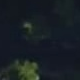
Vehicle type: Car